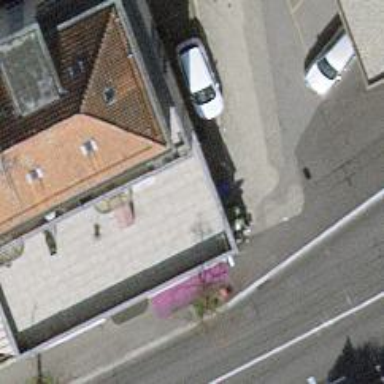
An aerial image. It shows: Fast food establishment.